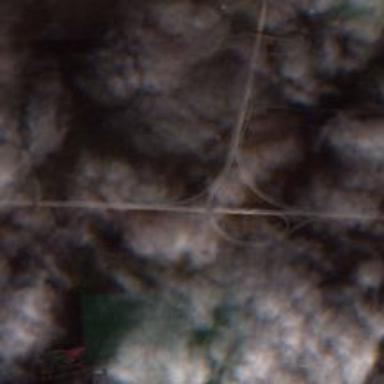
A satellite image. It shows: Motorway junction.